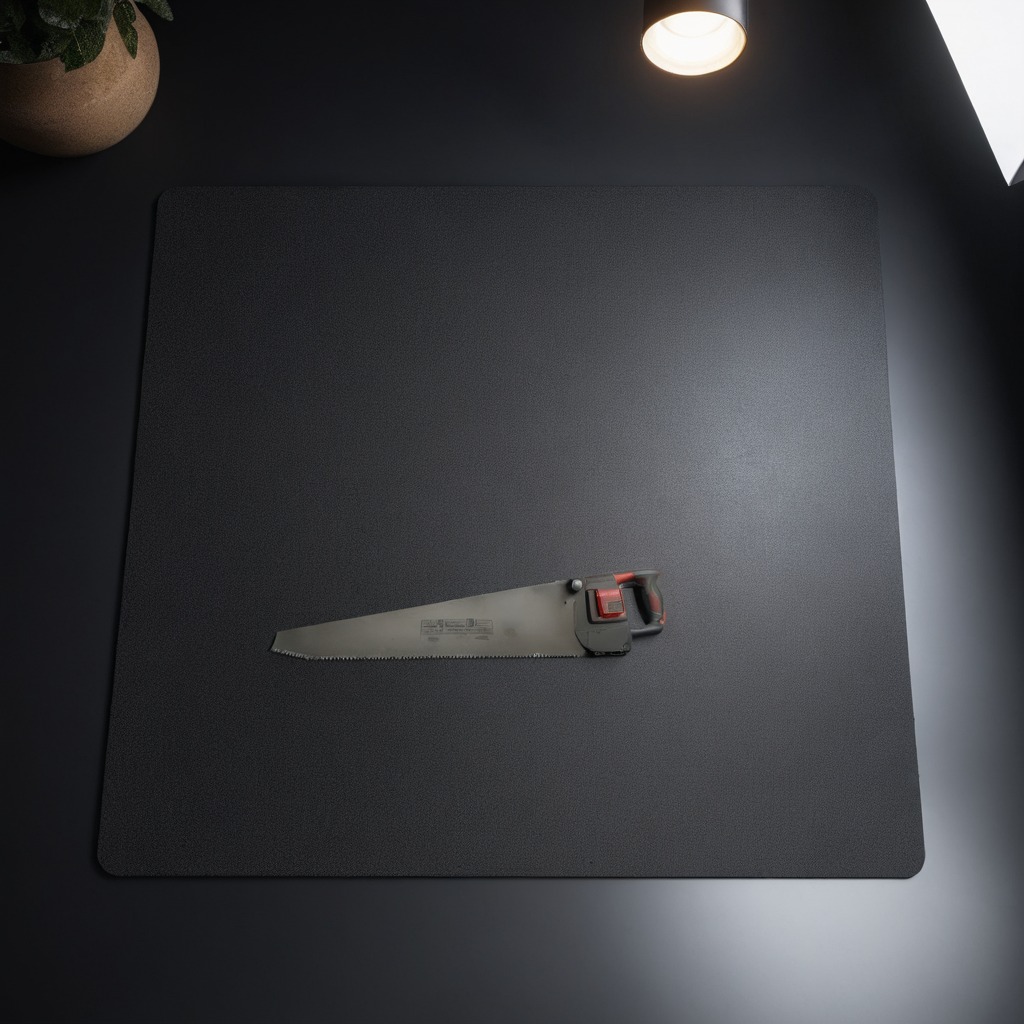
A metal saw is lying on a clean granite tabletop covered with a black rubber mat inside a workshop under bright overhead lighting crisp shadows high clarity worn but beneath the mat.